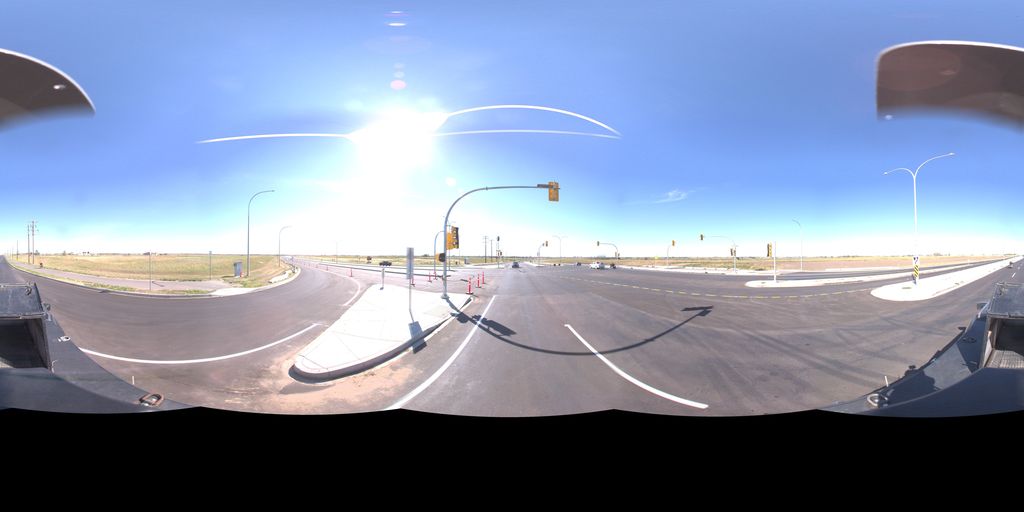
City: saskatoon